Question: I'm developing an iPhone game with cocos2d, box2d for iPhone. I have one problem here.

As you can see from the screenshot above, these balls are b2Body. Every goes right, except one thing. When I tap on a ball, I want it to be removed from the screen, and it works well.
However, I need all of the connected balls with the same color to be removed too. For example, when I tap the red ball in the bottom, every red balls which are intersected with this tapped ball should be removed too.
This method manages the tap position
'''
- (void)ccTouchesEnded:(NSSet *)touches withEvent:(UIEvent *)event {
for( UITouch *touch in touches ) {
CGPoint location = [touch locationInView: [touch view]];
location = [[CCDirector sharedDirector] convertToGL: location];
b2Vec2 locationWorld = b2Vec2(location.x/PTM_RATIO, location.y/PTM_RATIO);
// go through every single b2Body
for(b2Body *b = world->GetBodyList(); b; b=b->GetNext()) {
if (b->GetUserData() != NULL) {
b2Fixture *bf = b->GetFixtureList();
// check which ball is tapped
if (bf->TestPoint(locationWorld)) {
[self destroyBall:b];
}
}
}
}
'''
The "destroyBall" method is a recursive method, which is written as below
'''
- (void) destroyBall:(b2Body *)body_ {
CCSprite *bodySprite = (CCSprite *) body_->GetUserData();
CGFloat h2 = bodySprite.contentSize.height / 2;
CGFloat w2 = bodySprite.contentSize.width / 2;
b2Vec2 p1 = b2Vec2((bodySprite.position.x - w2) / PTM_RATIO, (bodySprite.position.y - h2) / PTM_RATIO);
b2Vec2 p2 = b2Vec2((bodySprite.position.x - w2) / PTM_RATIO, (bodySprite.position.y + h2) / PTM_RATIO);
b2Vec2 p3 = b2Vec2((bodySprite.position.x + w2) / PTM_RATIO, (bodySprite.position.y + h2) / PTM_RATIO);
b2Vec2 p4 = b2Vec2((bodySprite.position.x + w2) / PTM_RATIO, (bodySprite.position.y - h2) / PTM_RATIO);
// go through all b2Body to check which one is intersect with body_
for (b2Body *b = world->GetBodyList(); b; b = b->GetNext()) {
if ((b->GetUserData() != NULL) && (b != body_)) {
CCSprite *newBall = (CCSprite *)b->GetUserData();
b2Fixture *bf = b->GetFixtureList();
if (bf->TestPoint(p1) || bf->TestPoint(p2) || bf->TestPoint(p3) || bf->TestPoint(p4)) {
if (bodySprite.tag == newBall.tag) {
[self destroyBall:b];
}
}
}
}
CCSpriteBatchNode *batch = (CCSpriteBatchNode *) [self getChildByTag:kTagBatchNode];
[batch removeChild:bodySprite cleanup:YES];
world->DestroyBody(body_);
}
'''
The idea is very simple, when the ball A is tapped, it looks for other balls around which are hitting ball A. If ball B is the one, the process will go again with ball B until there's no hitting ball.
However, the recursive function seems to run non-stop :(
Thank you very much for your support.
Thang
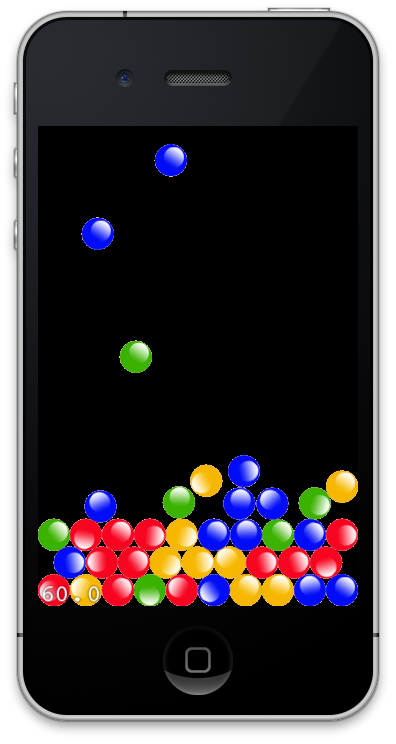
Answer: I found the solution myself. I made a big and terrible mistake in recursive method, that I did't make a stop point, so the method just runs forever.
The ball just keeps checking around and around, I didn't mark the "found & going to delete balls".
I fixed it by creating an NSMutableArray and add the CCSprite into this NSMutableArray when a contacted ball is found. And the recursive method just call for the balls which